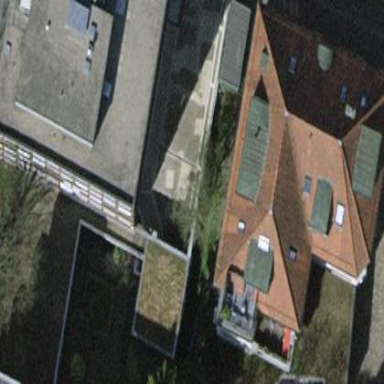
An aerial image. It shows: Office building.